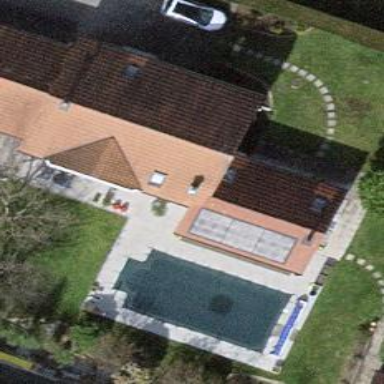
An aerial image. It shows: Simple house.